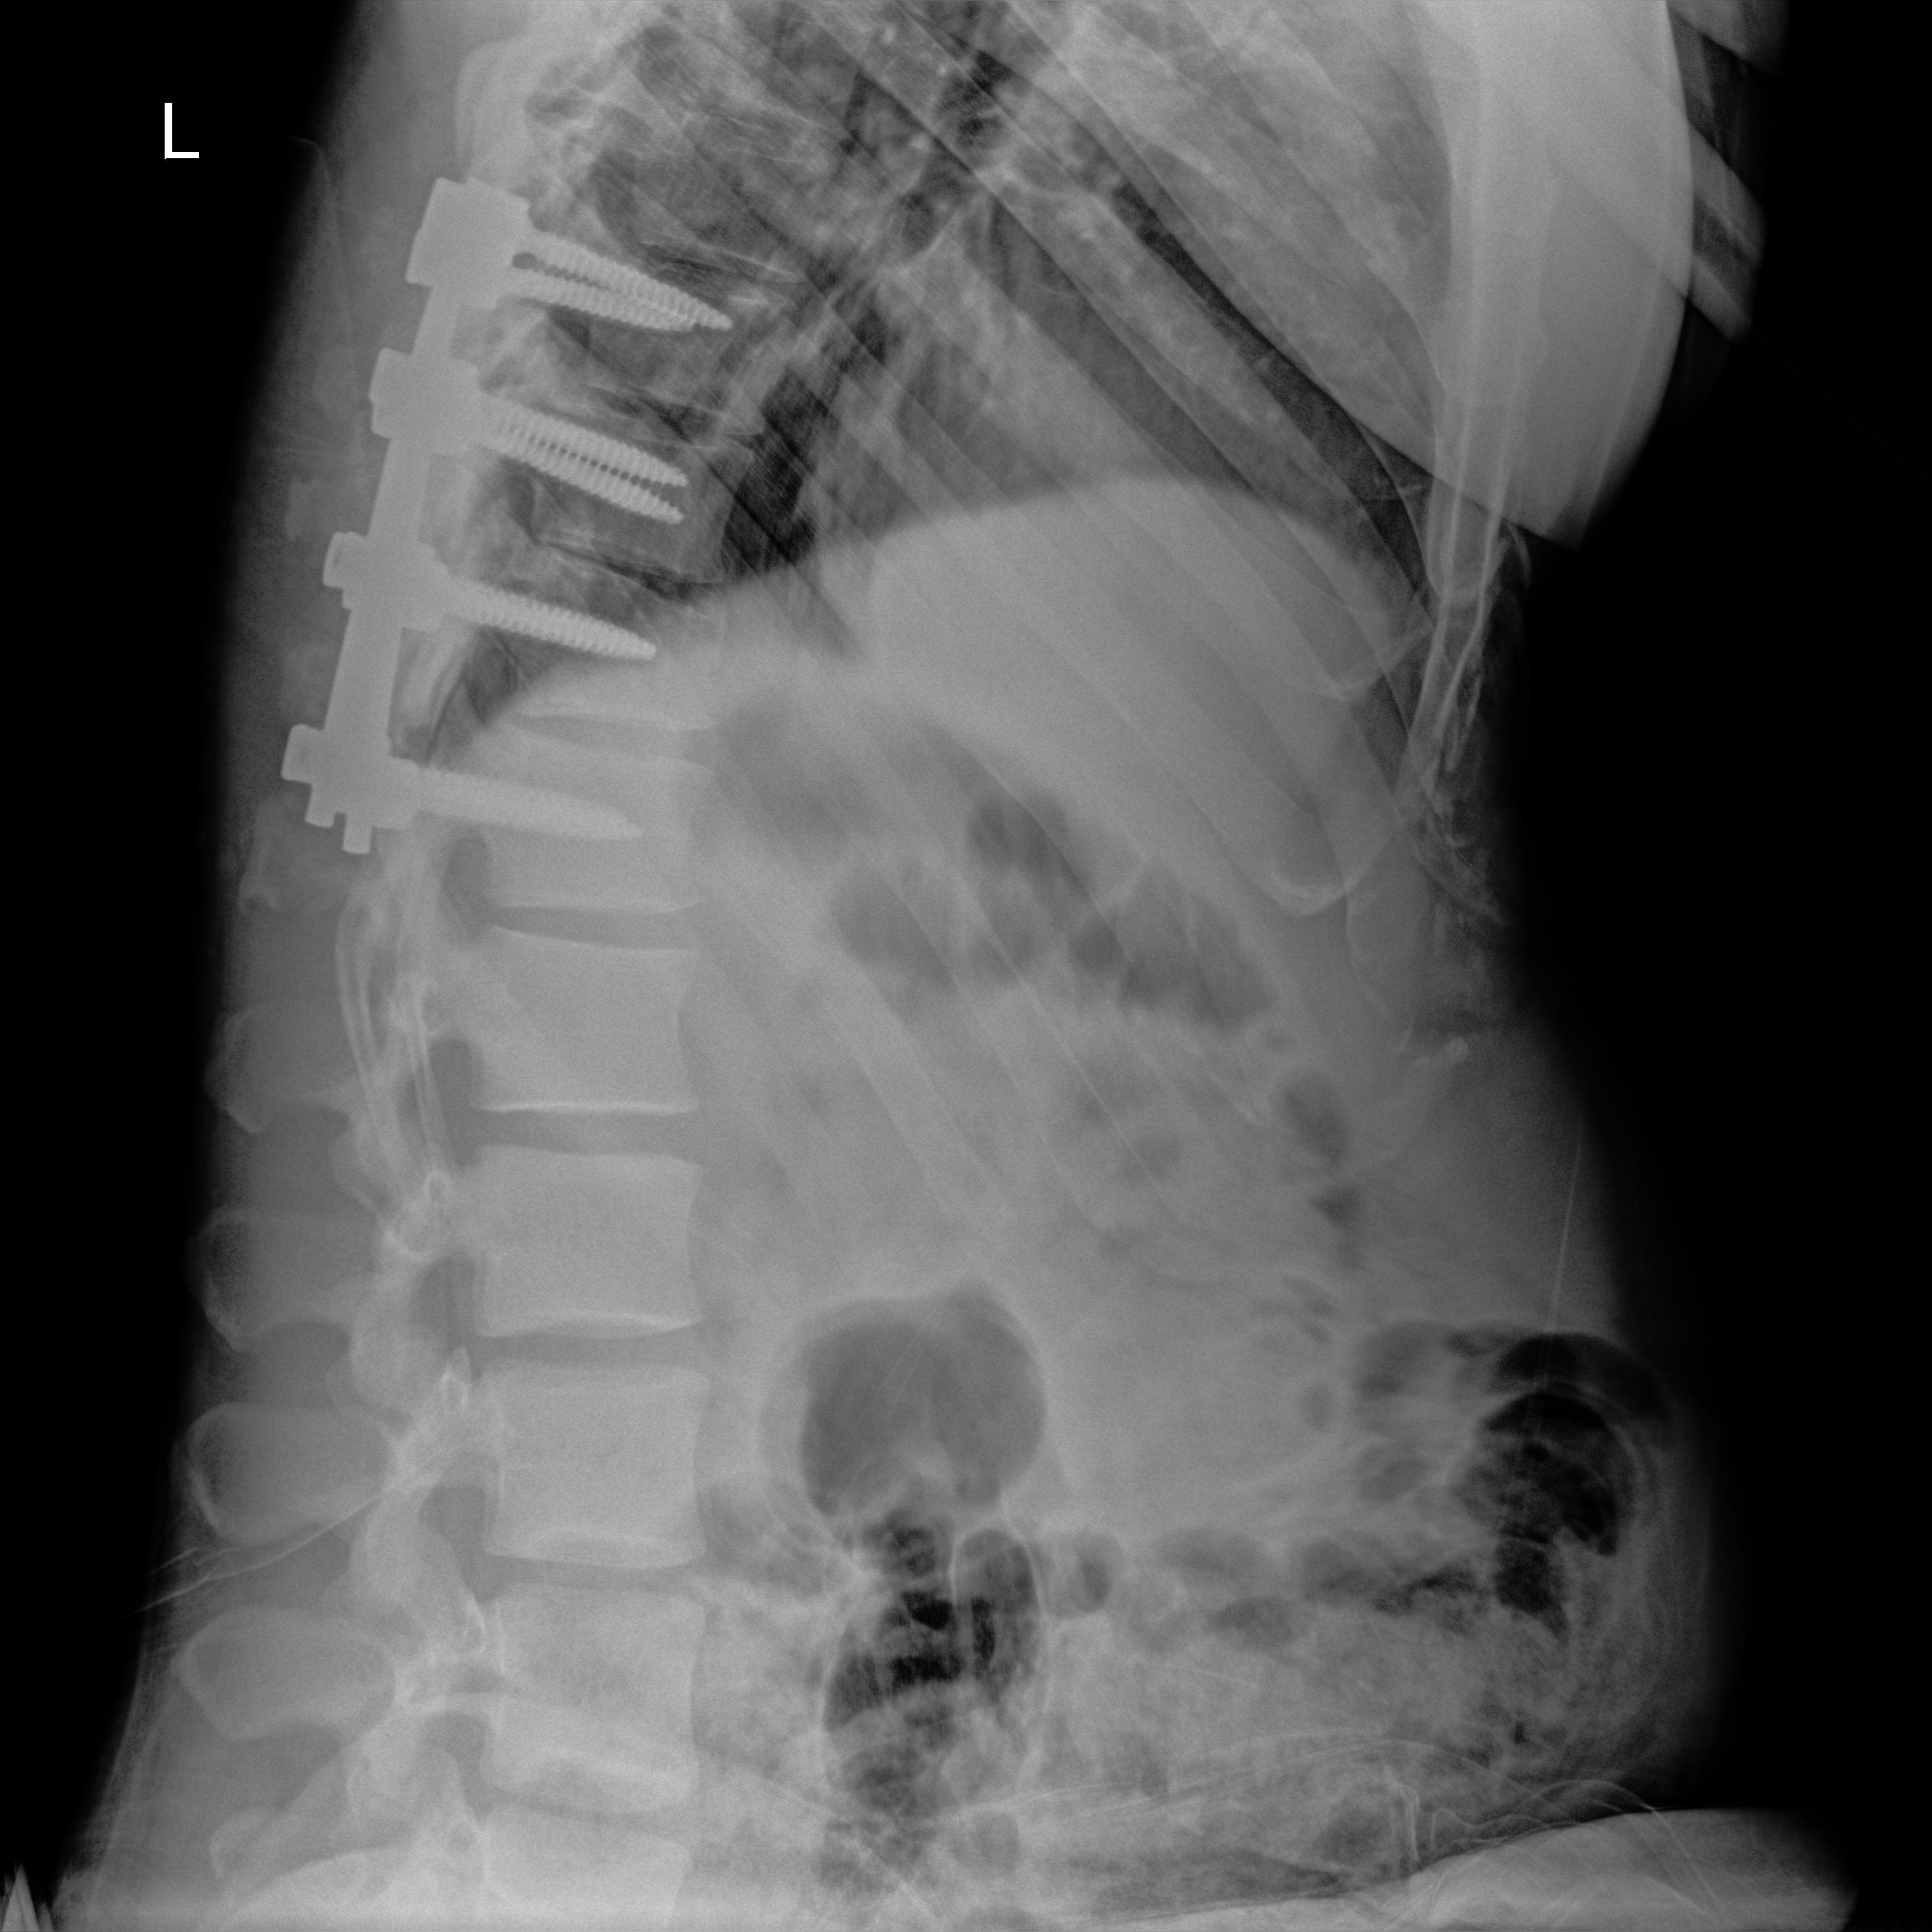
View: LATERAL
Implant manufacturer: Styker everest (K2M)